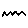
Label: zigzag